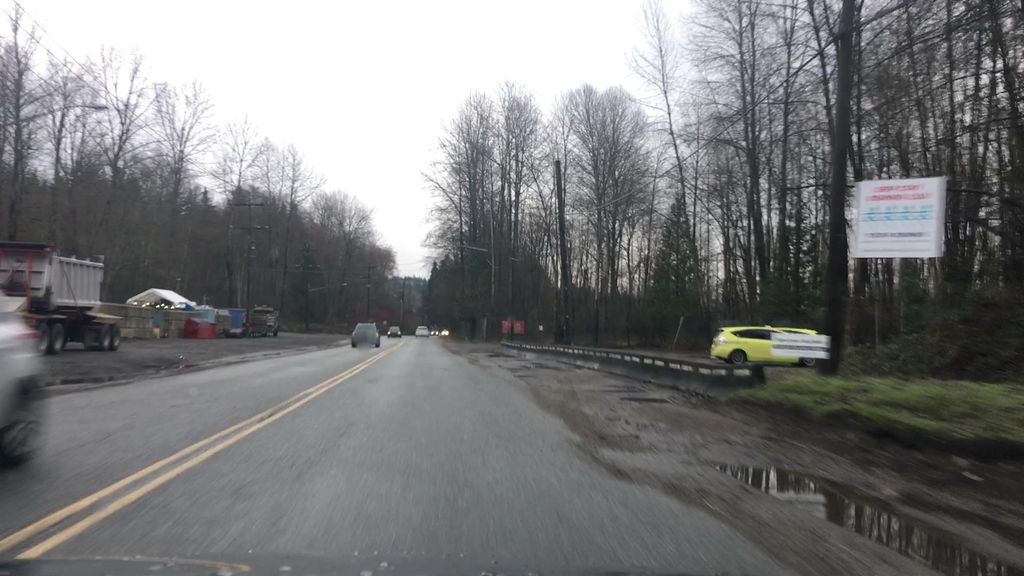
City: vancouver